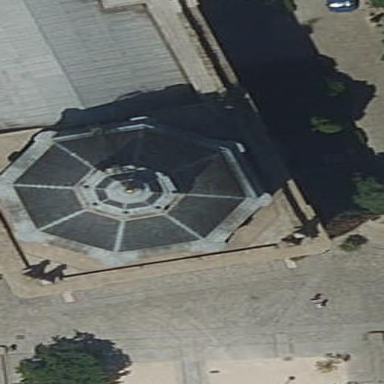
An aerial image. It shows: Building with dome-shaped dark grey roof.